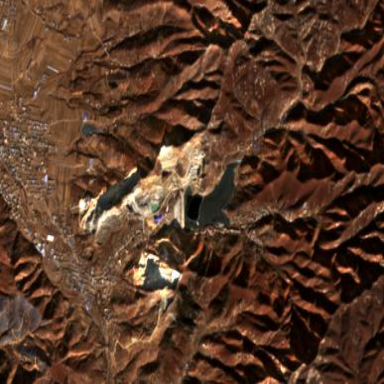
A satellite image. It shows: Quarry area.